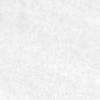
Label: no_change